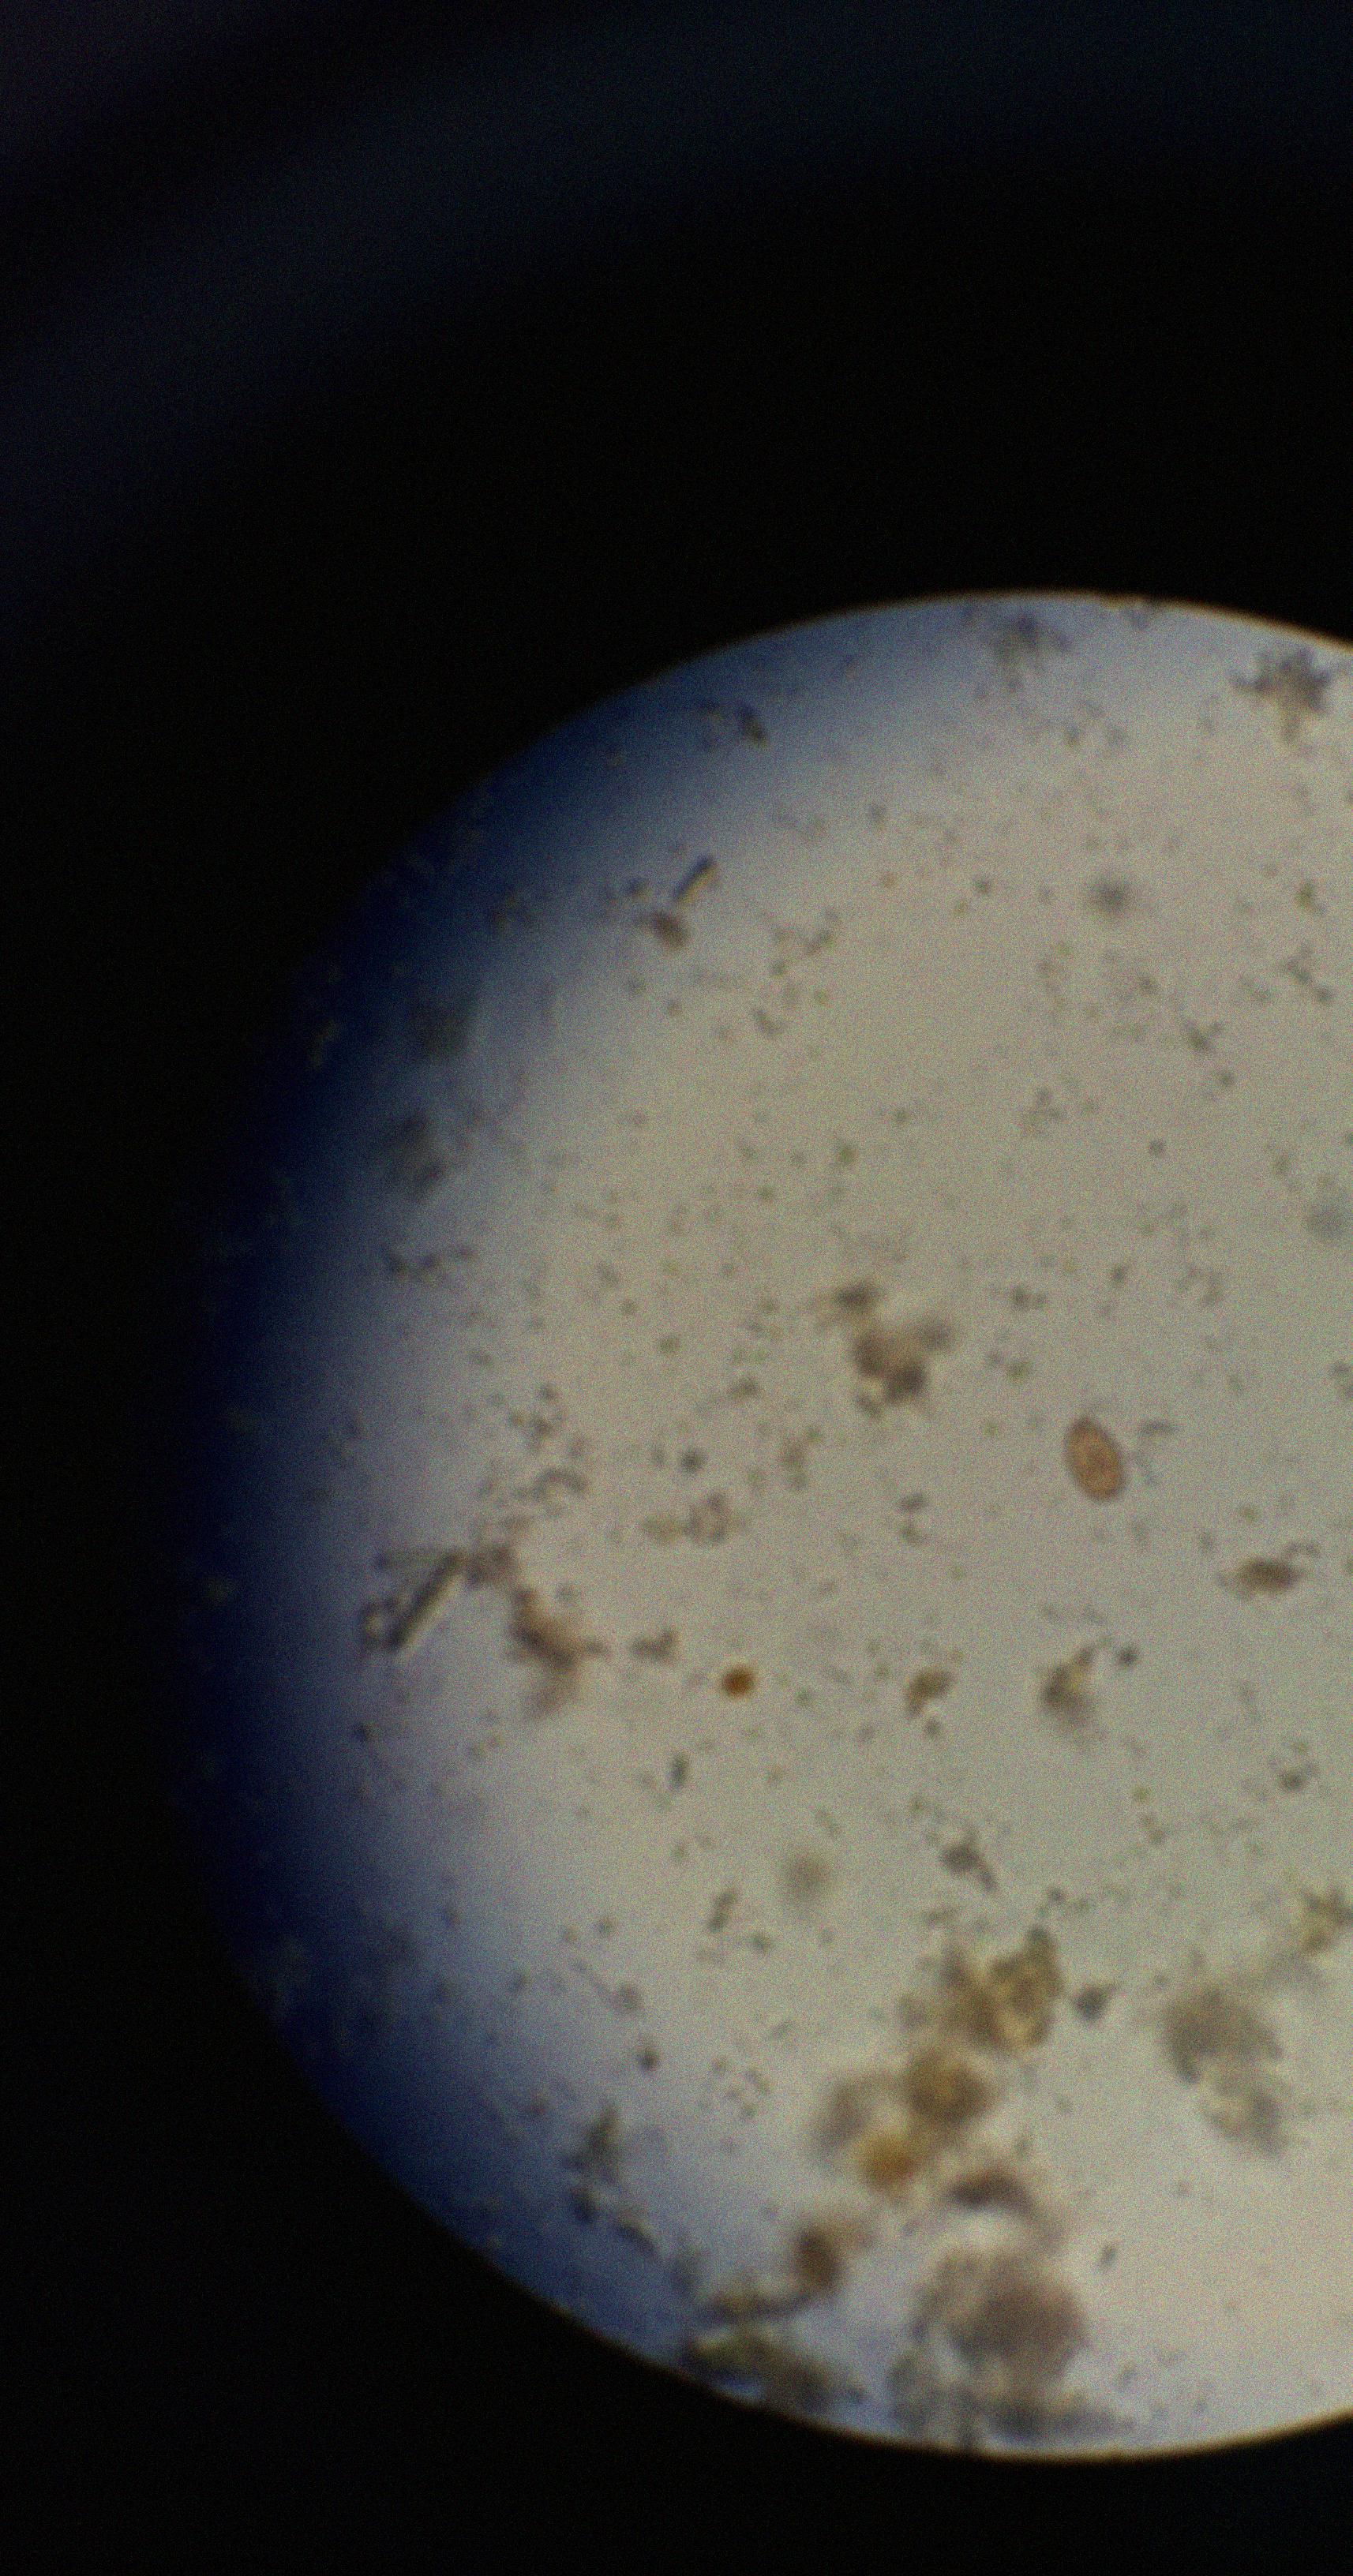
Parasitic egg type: Opisthorchis viverrine